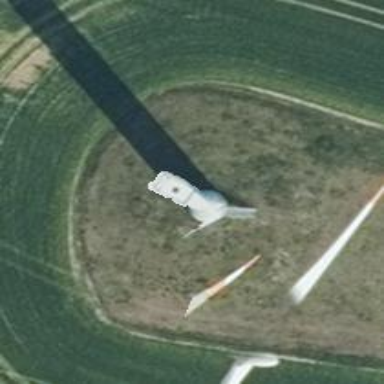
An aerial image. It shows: Wind power generator utilizing wind turbines.